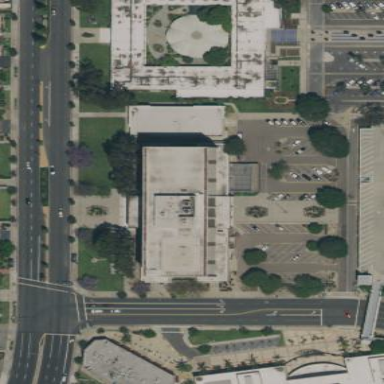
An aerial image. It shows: Courthouse building.